Question: I am amidst reading K&R C, mainly to brush my C skills, and while attempting to code a program to reverse a given string, and I have a bug that plagues, which,
My code is the following:
'''
#include <stdio.h>
#include <string.h>
char * reverse(char *string);
int main(int argc, char *argv[])
{
printf("Please input a string: ");
char string[256];
scanf("%s", string);
char *reversed = reverse(string);
printf("The reversed string is %s
", reversed);
return 0;
}
char * reverse(char string[])
{
int size = strlen(string);
printf("DEBUG: The size of the string that we got as input was: %d
", size);
int counter;
char reversed[size + 1];
for(counter = size - 1; counter >= 0; counter--) {
reversed[size - counter] = string[counter];
printf("DEBUG: The character copied now was %c and was at index %d
", string[counter], counter);
}
reversed[size + 1] = '';
printf("DEBUG: The reversed string is %s
", reversed);
return reversed;
}
'''
Now, my code is working (for the most part) but the bug is that it copies characters that I have not input. Below are the (funny) results of two test runs:
The first one:
'''
nlightnfotis@crunchbang:~/SoftwareExperiments$ ./reverse
Please input a string: fotis
DEBUG: The size of the string that we got as input was: 5
DEBUG: The character copied now was s and was at index 4
DEBUG: The character copied now was i and was at index 3
DEBUG: The character copied now was t and was at index 2
DEBUG: The character copied now was o and was at index 1
DEBUG: The character copied now was f and was at index 0
DEBUG: The reversed string is $sitof
The reversed string is $sitof
'''
'$'
and the second one:
'''
nlightnfotis@crunchbang:~/SoftwareExperiments$ ./reverse
Please input a string: lol
DEBUG: The size of the string that we got as input was: 3
DEBUG: The character copied now was l and was at index 2
DEBUG: The character copied now was o and was at index 1
DEBUG: The character copied now was l and was at index 0
DEBUG: The reversed string is lol
The reversed string is lol
'''
More accurately depicted here:

Could someone more knowledgeable and experienced than me explain to me what's wrong with my code, or maybe give me a hint as to why I am facing this frustrating bug?
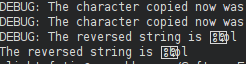
Answer: Okay, annotated with the errors found above plus my own answer:
'''
char * reverse(char string[])
{
int size = strlen(string);
printf("DEBUG: The size of the string that we got as input was: %d
", size);
int counter;
/* BUGBUG: You are using a stack variable to store the return string.
* char *reversed = malloc(sizeof(char) * (size + 1))
* to allocate a string that can be returned safely.
*/
char reversed[size + 1];
for(counter = size - 1; counter >= 0; counter--) {
/* BUGBUG: You are setting the wrong char in "reversed", it should be
* reversed[size - 1 - counter]. You want the "size - 1" char from the original
* to be copied to the 0 position of the reversed
*/
reversed[size - counter] = string[counter];
printf("DEBUG: The character copied now was %c and was at index %d
", string[counter], counter);
}
/* BUGBUG: You are setting the null character one past the end of the string.
* Here you want reversed[size], which with 0-indexing is the size+1'st
* character.
*/
reversed[size + 1] = '';
printf("DEBUG: The reversed string is %s
", reversed);
/* BUGBUG: Just to stress this -- you cannot expect this to work; that it
* does so is accidental because the call stack is not cleaned. If the calling
* function called another function (say printf) then the printf is likely to
* overwrite the contents of reversed.
*/
return reversed;
}
'''